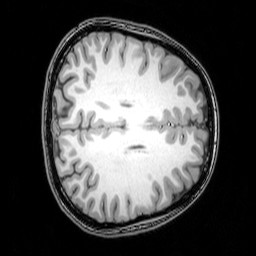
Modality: T1w
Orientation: axial
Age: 26
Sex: female
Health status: healthy
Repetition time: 0.081 s
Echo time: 0.037 s